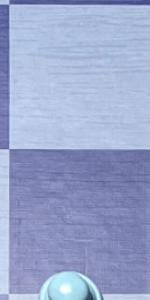
Label: Empty